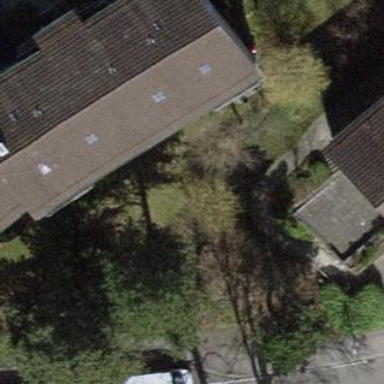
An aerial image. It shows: Building with tiled roof.